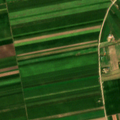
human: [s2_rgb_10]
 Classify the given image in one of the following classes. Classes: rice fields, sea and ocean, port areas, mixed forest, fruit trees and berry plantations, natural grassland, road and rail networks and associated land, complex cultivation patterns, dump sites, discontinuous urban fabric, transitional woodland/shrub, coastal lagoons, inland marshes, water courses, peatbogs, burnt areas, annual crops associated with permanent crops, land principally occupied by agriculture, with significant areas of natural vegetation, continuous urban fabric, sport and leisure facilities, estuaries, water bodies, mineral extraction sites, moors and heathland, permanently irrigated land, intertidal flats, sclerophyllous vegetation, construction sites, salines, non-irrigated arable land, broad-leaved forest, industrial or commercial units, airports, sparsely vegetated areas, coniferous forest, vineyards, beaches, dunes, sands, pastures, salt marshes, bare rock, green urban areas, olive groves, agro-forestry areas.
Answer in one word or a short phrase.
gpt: non-irrigated arable land, pastures